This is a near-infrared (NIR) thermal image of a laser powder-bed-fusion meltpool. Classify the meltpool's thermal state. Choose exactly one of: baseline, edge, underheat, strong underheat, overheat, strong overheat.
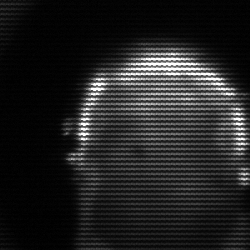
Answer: baseline